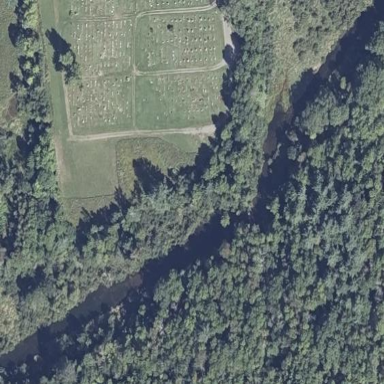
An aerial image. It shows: Cemetery.